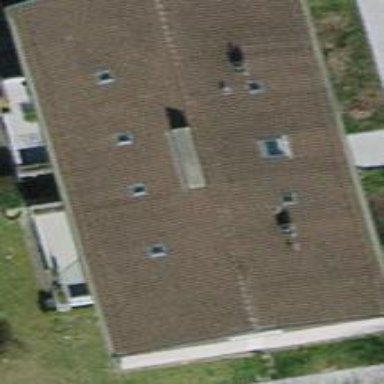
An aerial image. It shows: Building with tile roof.